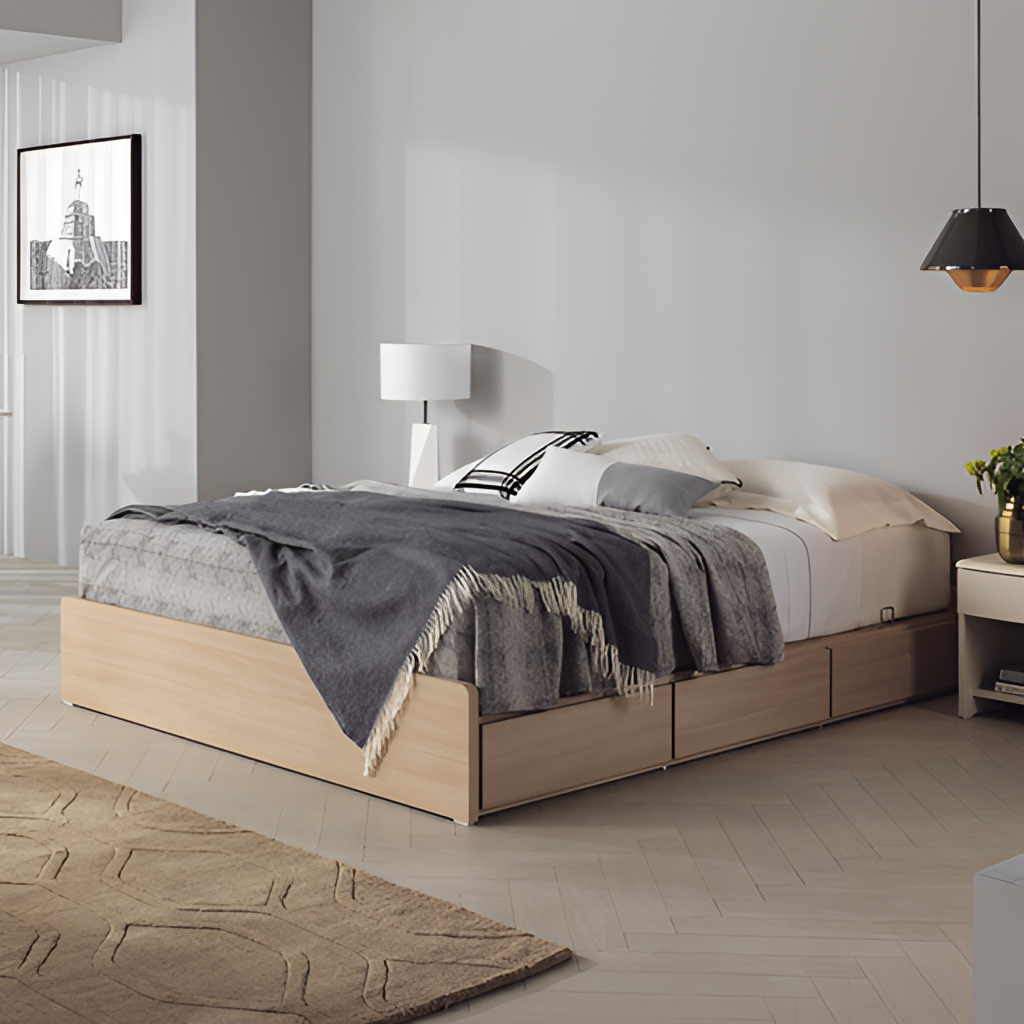
wood bed, bedroom, brown wood flooring, with herringbone pattern, contemporary, paint wallpaper, with solid pattern